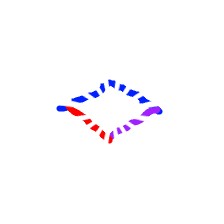
Shape: rhombus